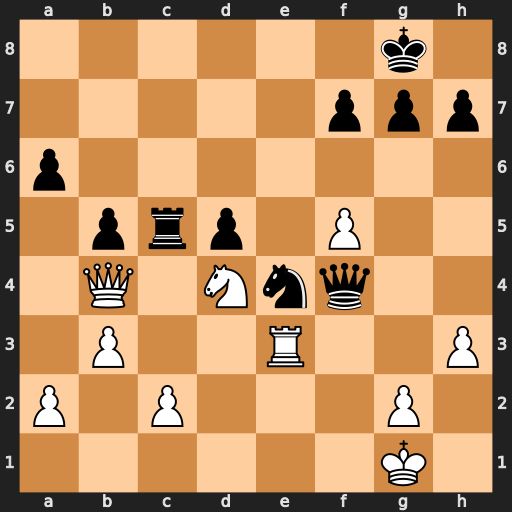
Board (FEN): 6k1/5ppp/p7/1prp1P2/1Q1Nnq2/1P2R2P/P1P3P1/6K1
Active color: w
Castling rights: -
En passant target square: -
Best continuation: Rxe4 Qxe4 Qxc5